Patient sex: M
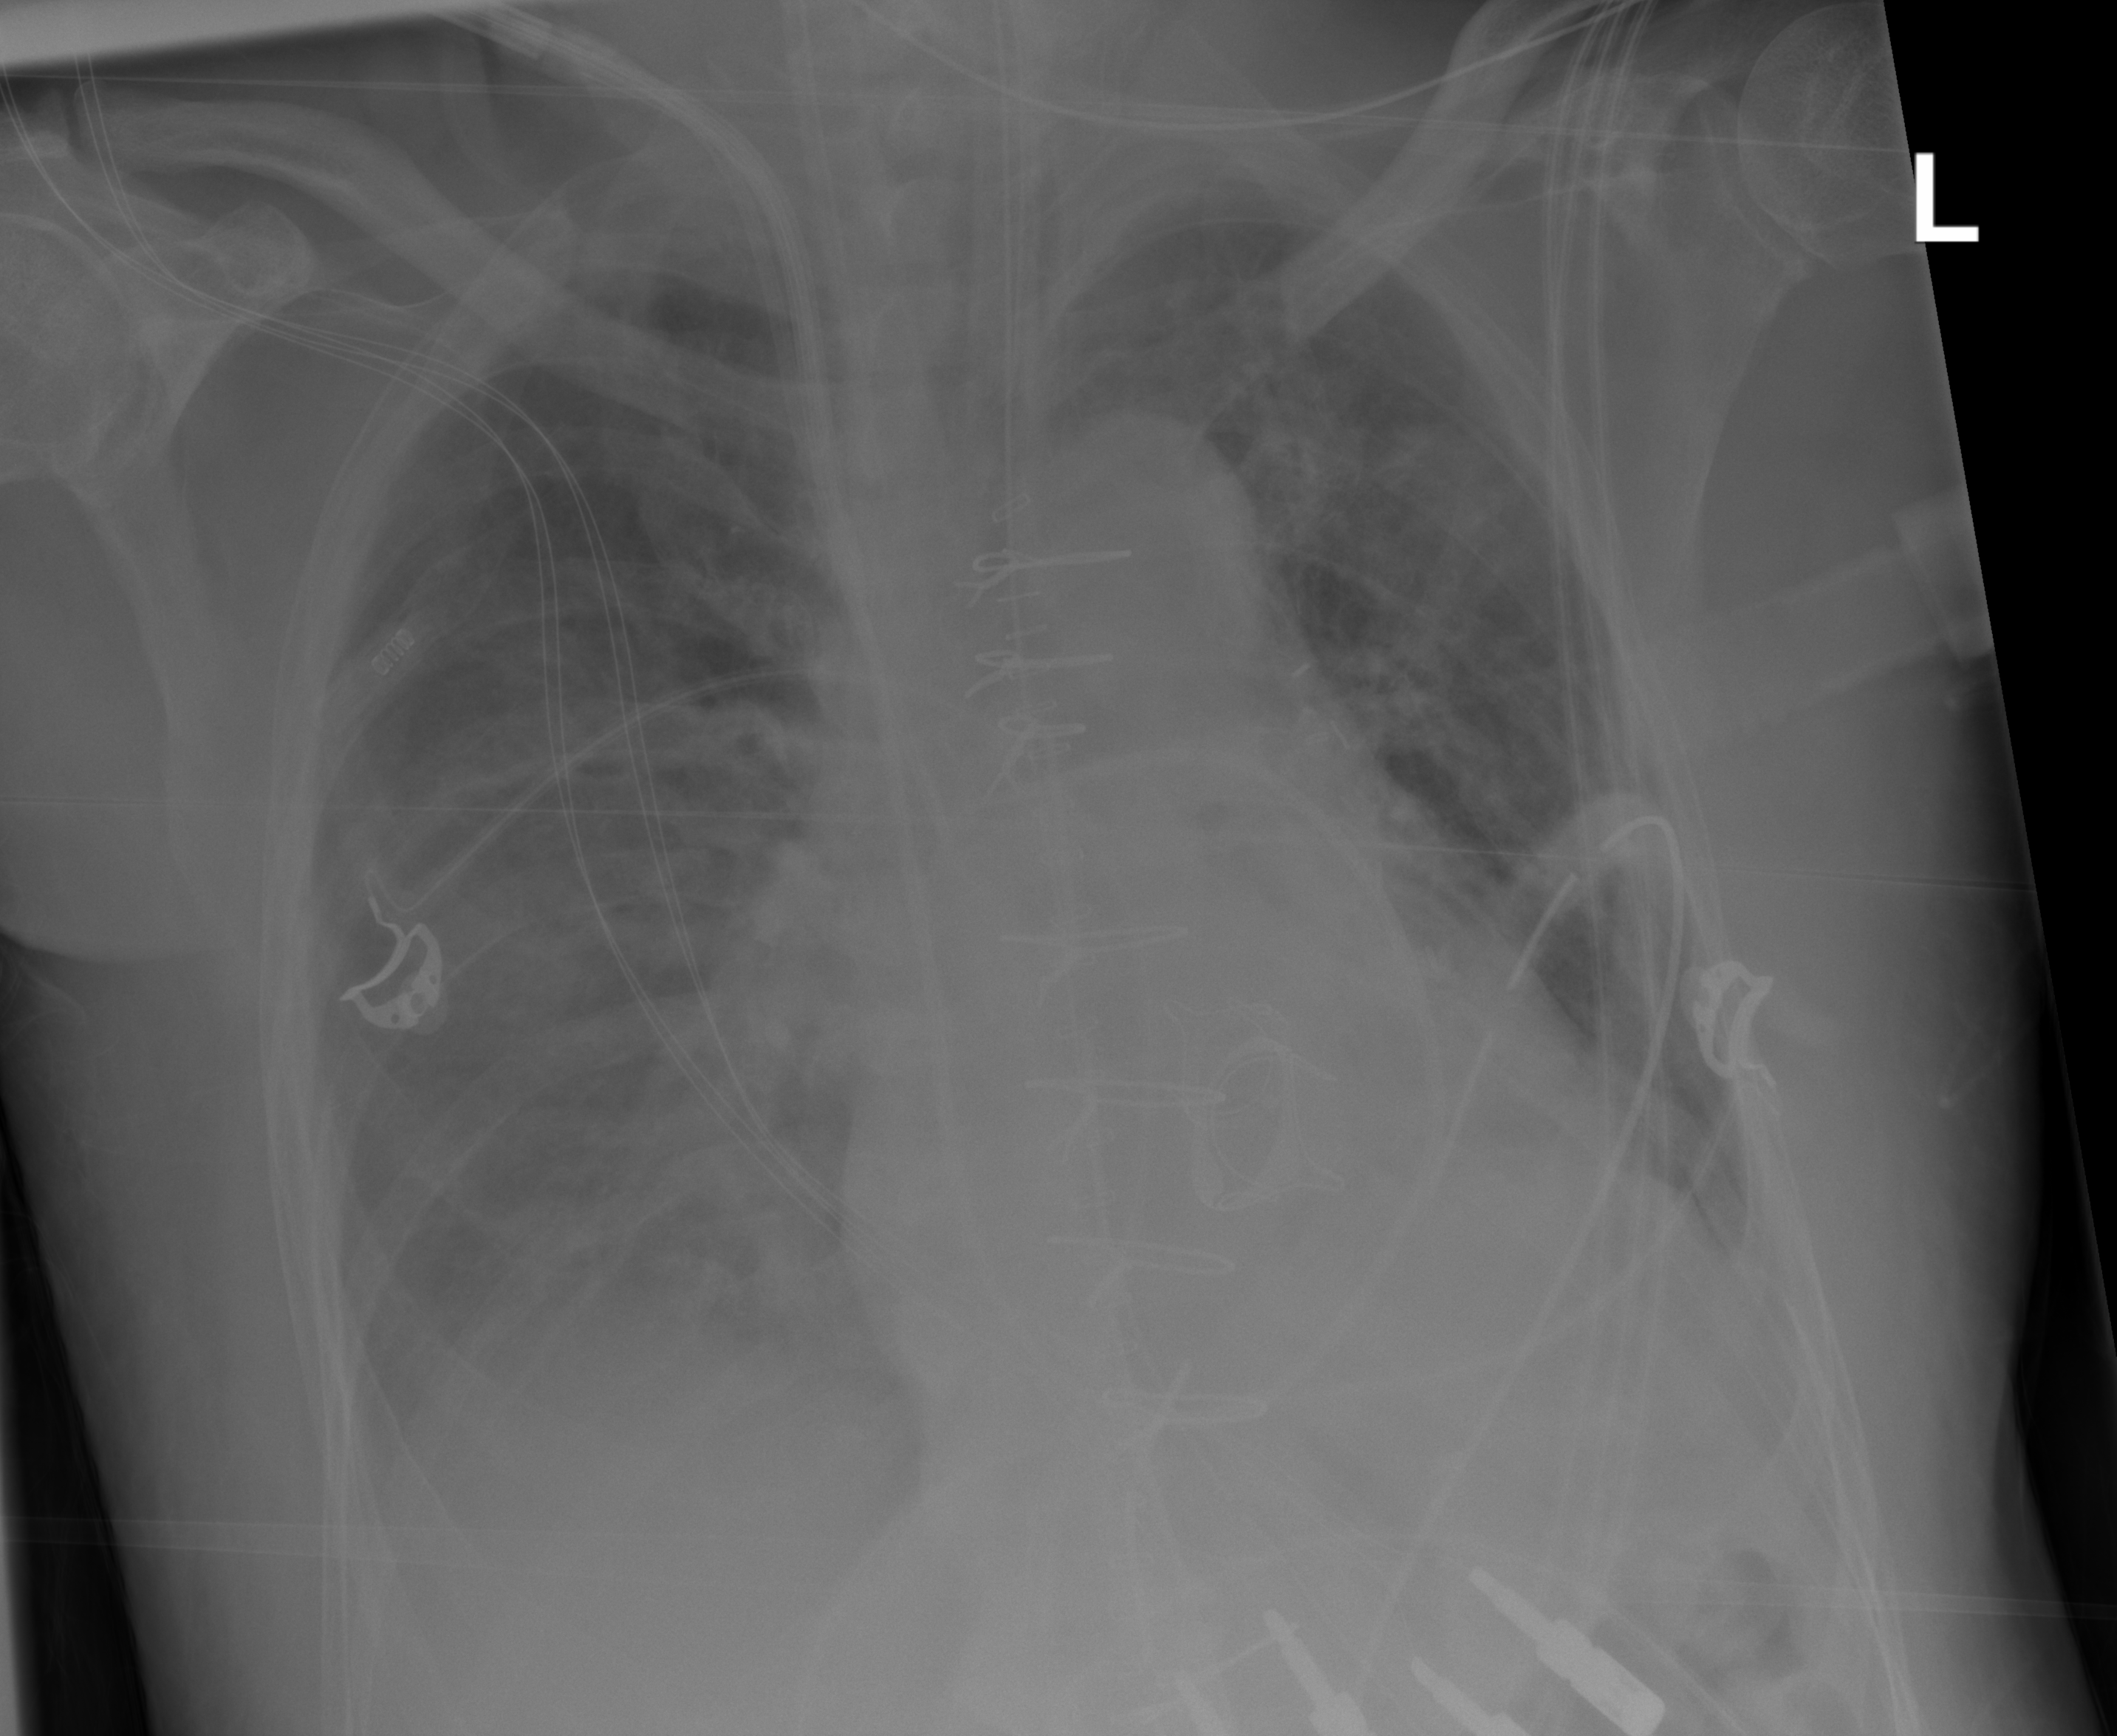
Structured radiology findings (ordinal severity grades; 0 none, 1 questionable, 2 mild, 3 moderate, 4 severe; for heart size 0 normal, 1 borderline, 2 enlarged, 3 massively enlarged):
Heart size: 0
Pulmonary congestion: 0
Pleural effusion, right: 2
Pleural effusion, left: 0
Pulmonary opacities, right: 0
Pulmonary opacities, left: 0
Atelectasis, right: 0
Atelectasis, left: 0